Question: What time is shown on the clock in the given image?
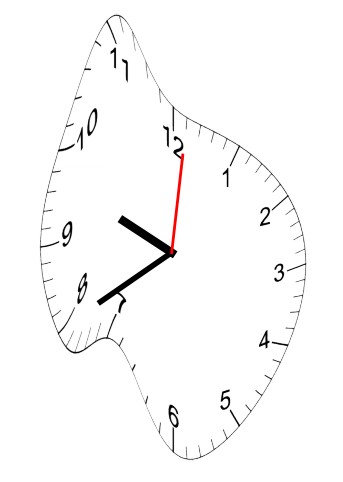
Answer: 09:40:01